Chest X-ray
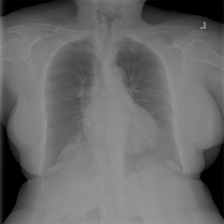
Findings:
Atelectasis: negative
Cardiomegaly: negative
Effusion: negative
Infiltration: negative
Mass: negative
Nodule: negative
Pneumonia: negative
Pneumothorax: negative
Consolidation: negative
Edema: negative
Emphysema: negative
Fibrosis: negative
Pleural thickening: negative
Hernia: negative